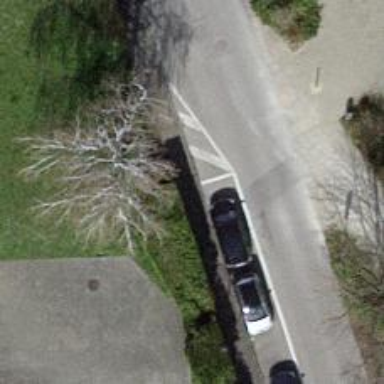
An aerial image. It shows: Sidewalk.